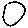
Label: circle